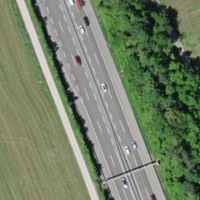
EUNIS habitat code: 57
Species observed at this site:
Milvus milvus